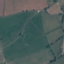
Land use / land cover: Pasture